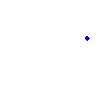
Particle: proton